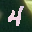
Label: 4